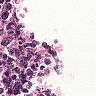
Metastatic tissue present: yes